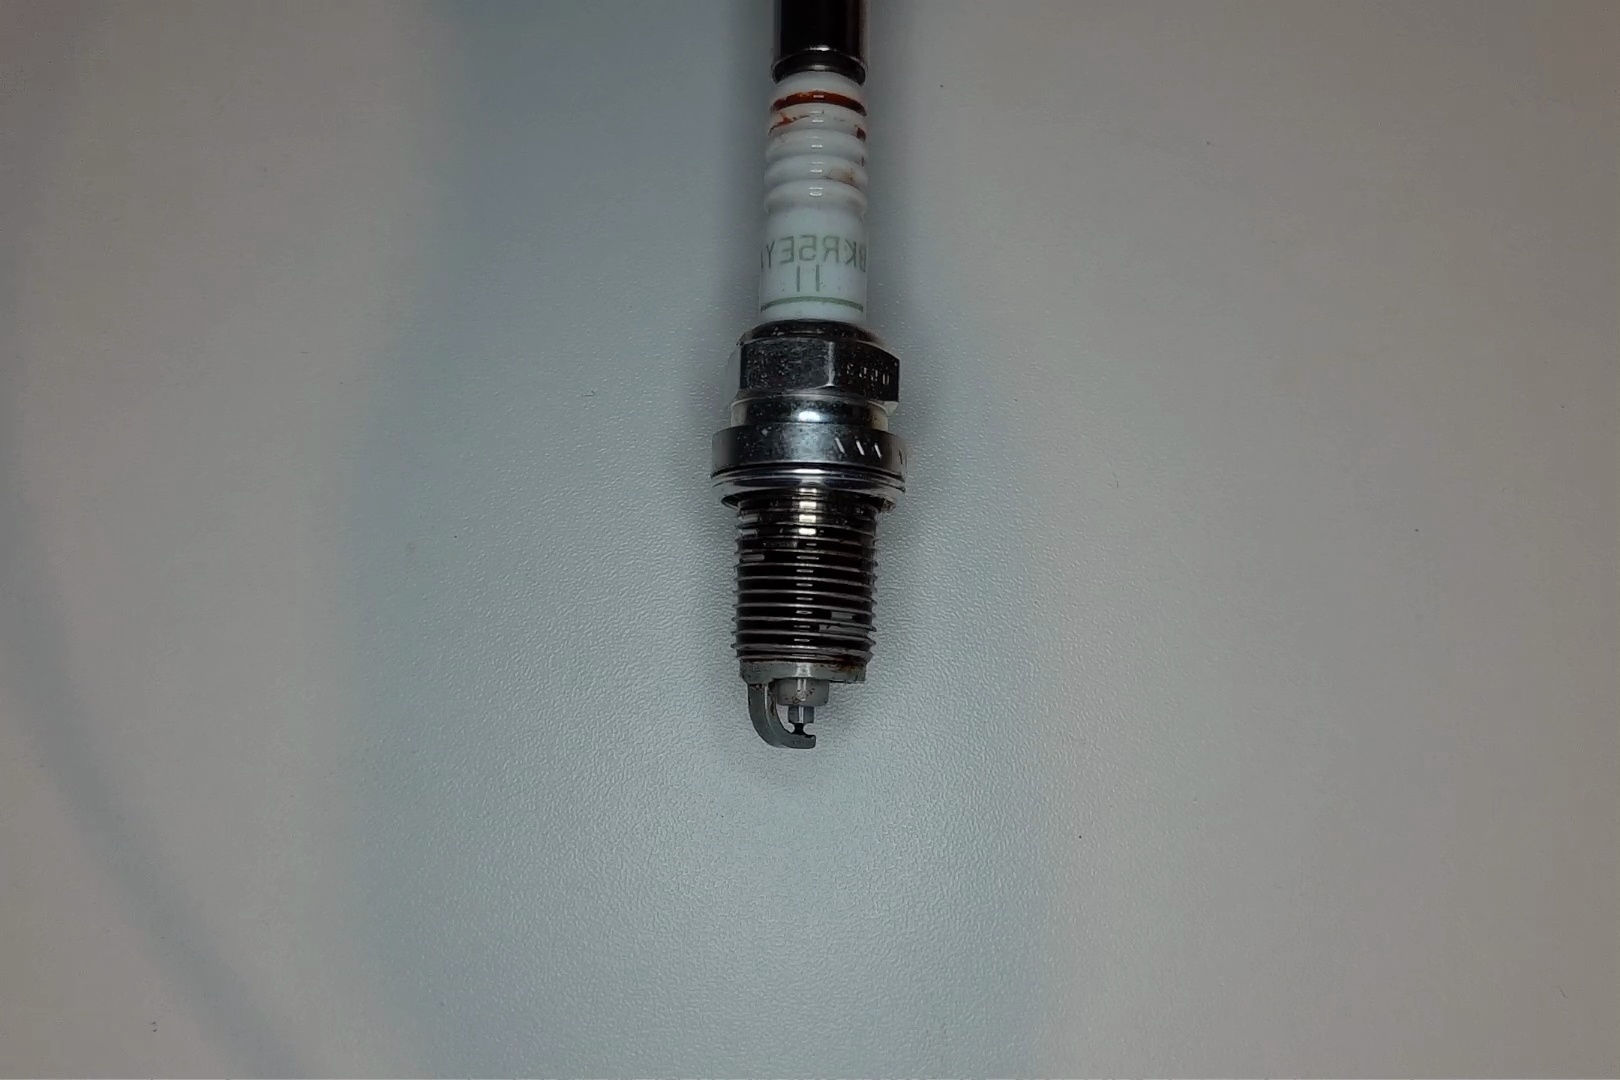
Label: anomaly